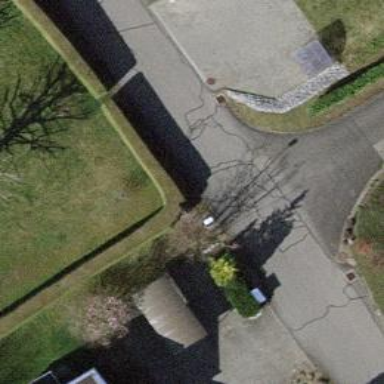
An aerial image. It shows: Hedge barrier.